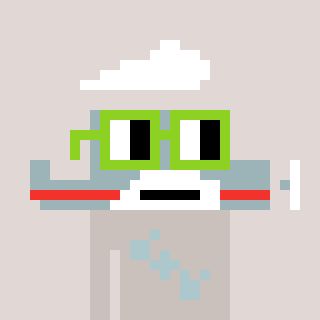
a pixel art character with square light green glasses, a plane-shaped head and a foggrey-colored body on a warm background